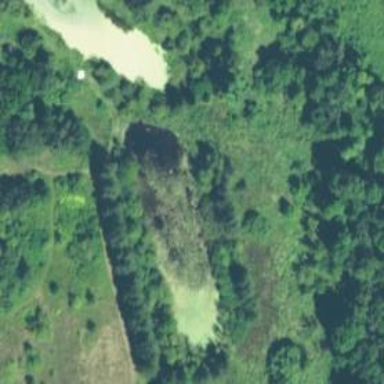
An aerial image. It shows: Peaceful pond surrounded by nature.